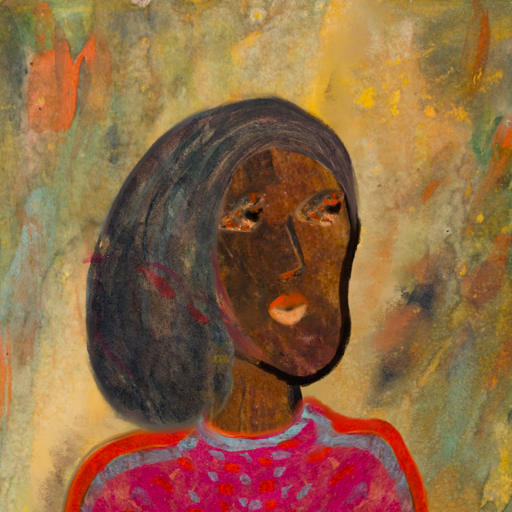
Background: Comrade, Head And Neck Side: Mosgoul, Face Side: Gypsy_Queen, Bust: Sisters, Hair Side: Gypsy_Mother, Head Accessory: Blank, Second Necklace: Blank, Necklace: Blank, Baby: Blank